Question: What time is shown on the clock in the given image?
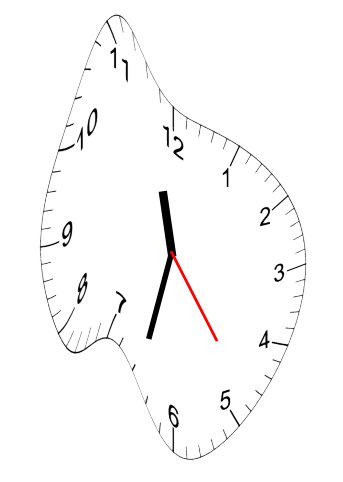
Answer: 11:32:24